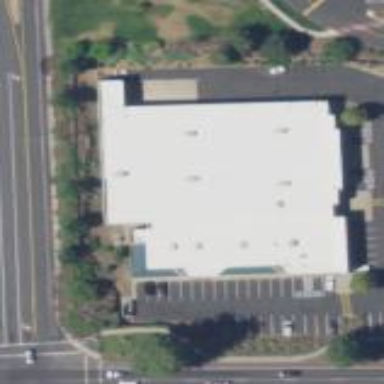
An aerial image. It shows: Building.